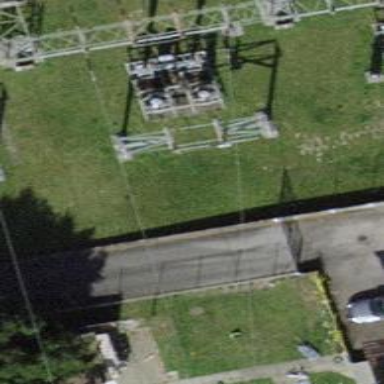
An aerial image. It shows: Power line in the image.